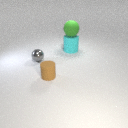
large cyan rubber cylinder behind small gray metal sphere